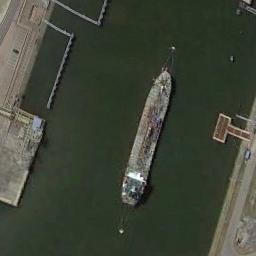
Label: ship